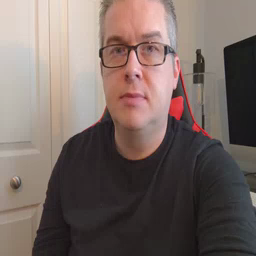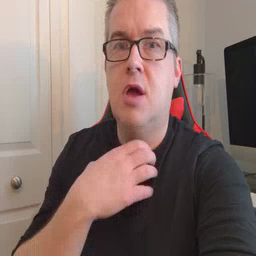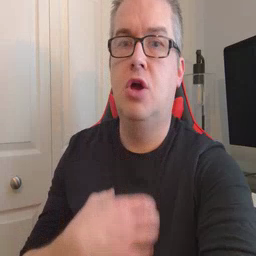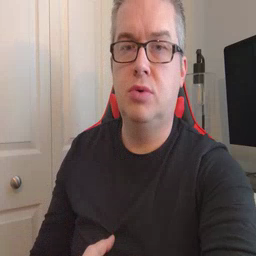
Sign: hungry